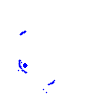
Particle: electron